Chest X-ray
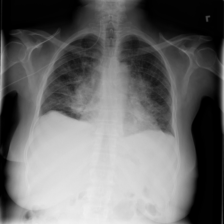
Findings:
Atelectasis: negative
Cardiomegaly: negative
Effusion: negative
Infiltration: negative
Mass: positive
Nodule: negative
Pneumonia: negative
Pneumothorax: negative
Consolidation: negative
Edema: negative
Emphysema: negative
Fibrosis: negative
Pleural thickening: negative
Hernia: negative